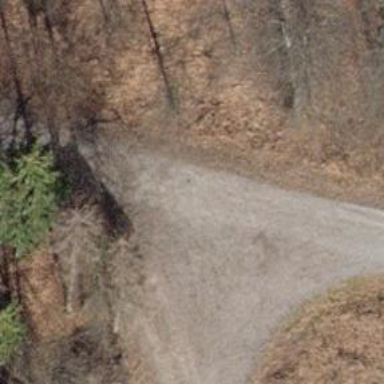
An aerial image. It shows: Compacted track with grade2 level.